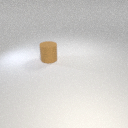
large brown rubber cylinder